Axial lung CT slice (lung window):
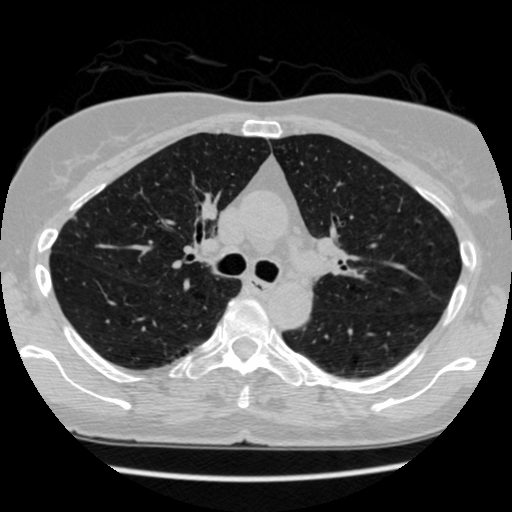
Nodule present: no